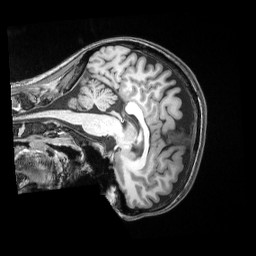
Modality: T1w
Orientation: sagittal
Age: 29
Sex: male
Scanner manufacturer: siemens
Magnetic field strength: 3 T
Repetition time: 2 s
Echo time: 0.00339 s